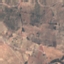
Land use / land cover: PermanentCrop